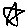
Label: star